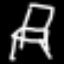
Label: chair